Aerial crown-view tile of a tropical tree (Barro Colorado Island, Panama), acquired 20240611:
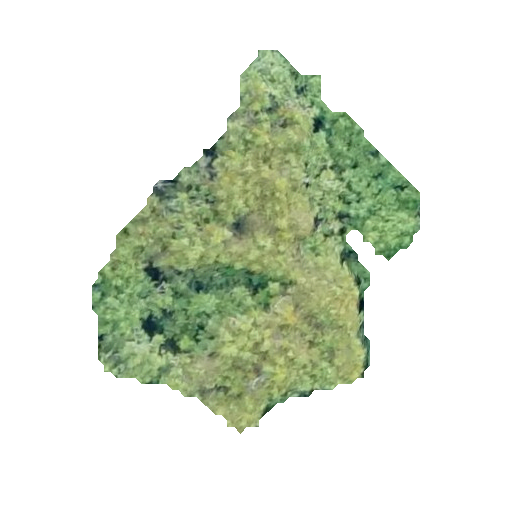
Species: Protium stevensonii
GBIF accepted scientific name: Tetragastris panamensis
Crown area: 113.71 m²